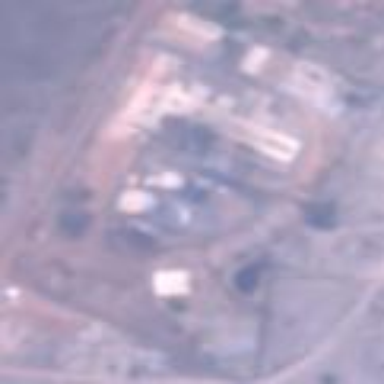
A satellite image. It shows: Power plant.